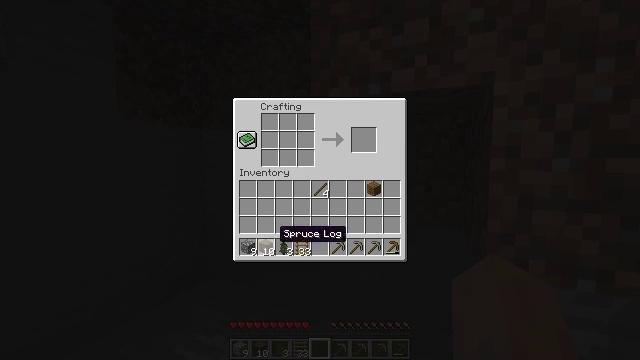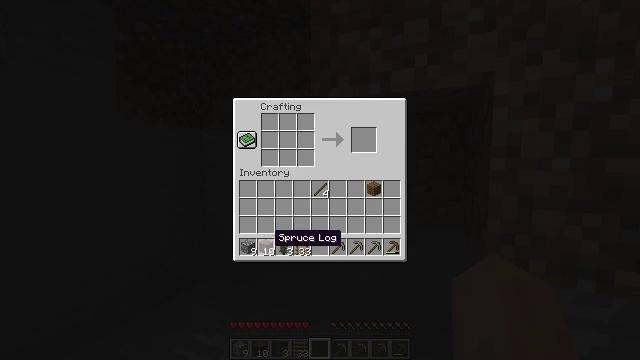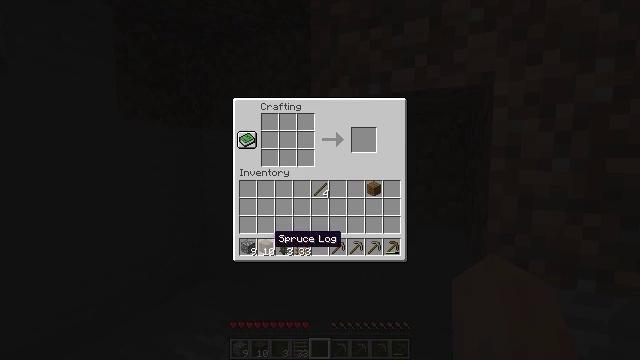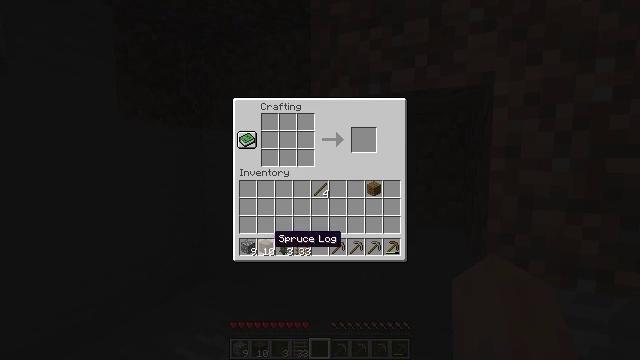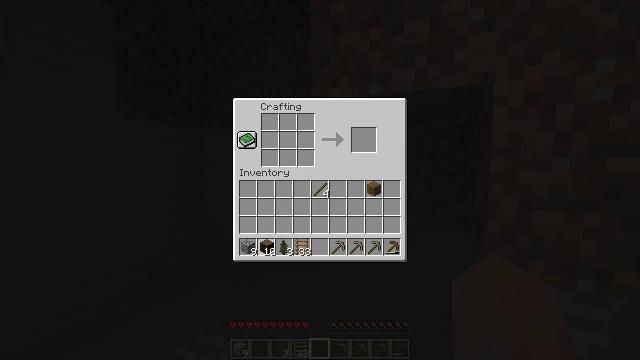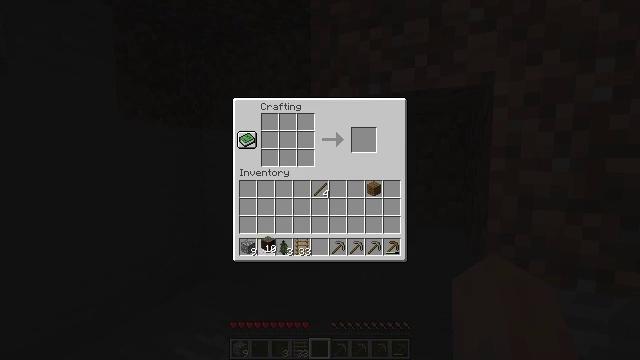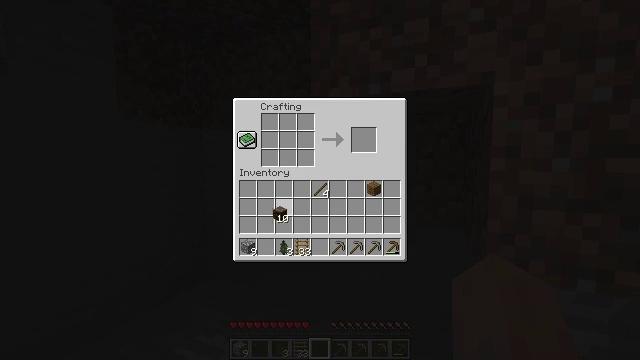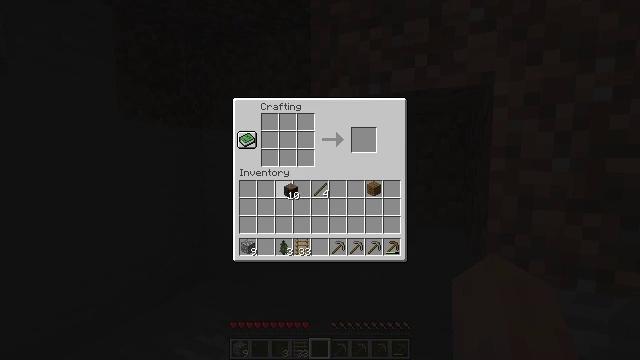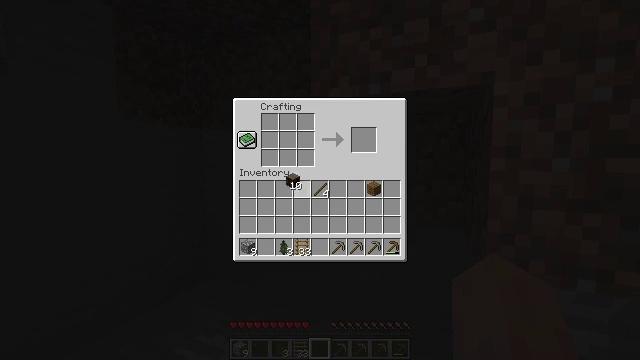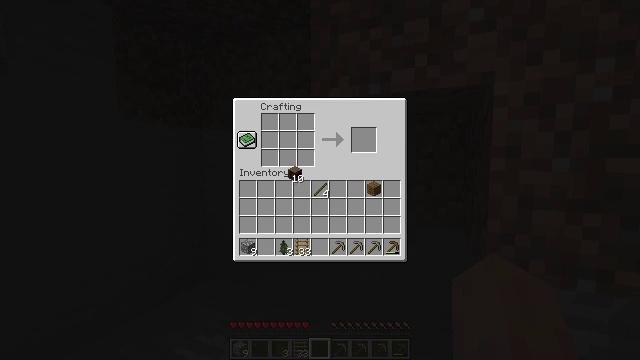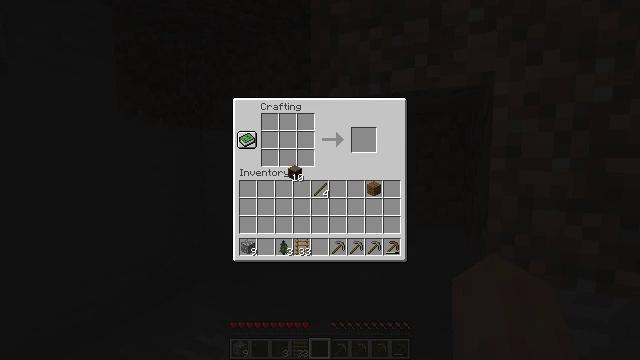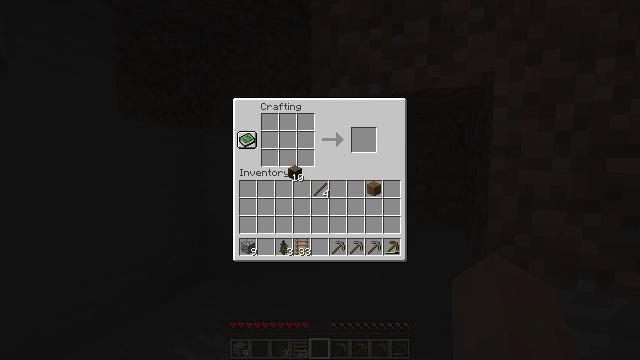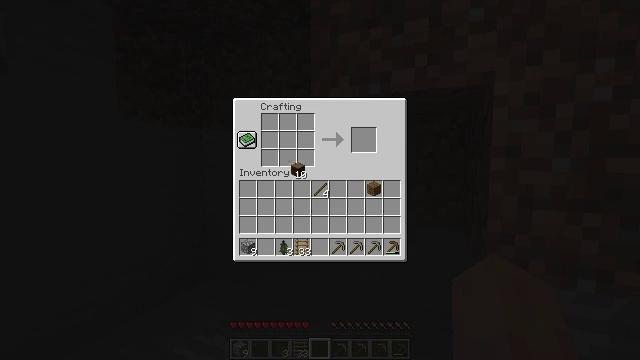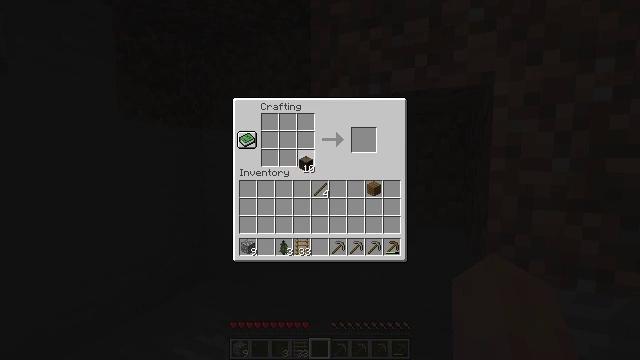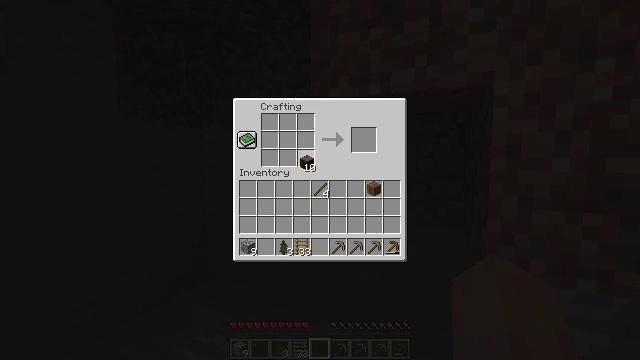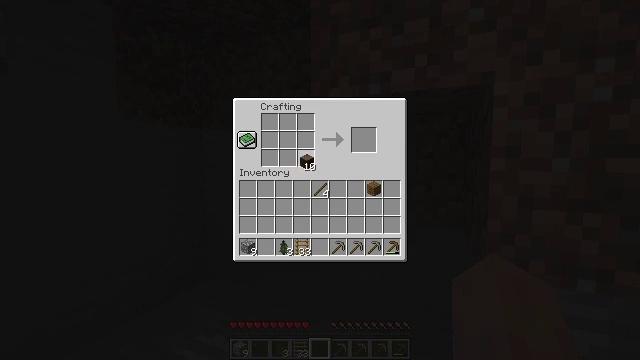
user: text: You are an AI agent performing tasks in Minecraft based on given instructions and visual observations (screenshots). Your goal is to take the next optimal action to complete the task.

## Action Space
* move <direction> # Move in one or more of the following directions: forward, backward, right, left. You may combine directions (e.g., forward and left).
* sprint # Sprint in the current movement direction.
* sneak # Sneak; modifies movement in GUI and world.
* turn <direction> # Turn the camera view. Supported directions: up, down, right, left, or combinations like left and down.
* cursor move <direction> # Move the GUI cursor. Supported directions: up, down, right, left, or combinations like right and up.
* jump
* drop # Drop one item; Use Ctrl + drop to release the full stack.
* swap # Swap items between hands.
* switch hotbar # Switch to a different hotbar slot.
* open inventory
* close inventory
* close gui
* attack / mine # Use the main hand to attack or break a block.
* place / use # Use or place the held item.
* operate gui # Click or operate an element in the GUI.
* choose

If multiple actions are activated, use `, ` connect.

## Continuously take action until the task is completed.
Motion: motion action
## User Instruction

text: Create spruce planks using spruce logs.
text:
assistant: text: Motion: no_op
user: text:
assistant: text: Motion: no_op
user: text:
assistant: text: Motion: no_op
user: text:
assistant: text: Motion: operate gui
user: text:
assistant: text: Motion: operate gui
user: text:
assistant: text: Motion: cursor move right and up
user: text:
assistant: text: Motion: cursor move right and up
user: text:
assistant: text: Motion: cursor move up
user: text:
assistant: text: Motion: no_op
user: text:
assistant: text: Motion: no_op
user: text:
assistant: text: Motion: no_op
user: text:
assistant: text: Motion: no_op
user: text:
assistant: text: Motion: cursor move right
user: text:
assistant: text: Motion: no_op
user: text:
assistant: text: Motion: no_op
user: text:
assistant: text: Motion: no_op
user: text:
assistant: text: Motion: no_op
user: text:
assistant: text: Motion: operate gui
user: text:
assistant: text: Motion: operate gui
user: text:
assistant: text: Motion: operate gui
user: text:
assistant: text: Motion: no_op
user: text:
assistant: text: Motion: no_op
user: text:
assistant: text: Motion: no_op
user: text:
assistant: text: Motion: no_op
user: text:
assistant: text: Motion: no_op
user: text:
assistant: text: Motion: no_op
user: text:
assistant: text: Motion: no_op
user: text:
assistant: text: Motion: no_op
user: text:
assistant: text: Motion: no_op
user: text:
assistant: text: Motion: no_op